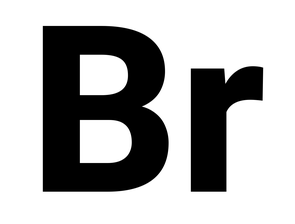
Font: Roboto_ExtraBold